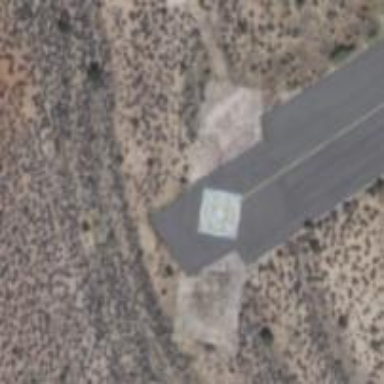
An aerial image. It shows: Image showing helipad at airport.